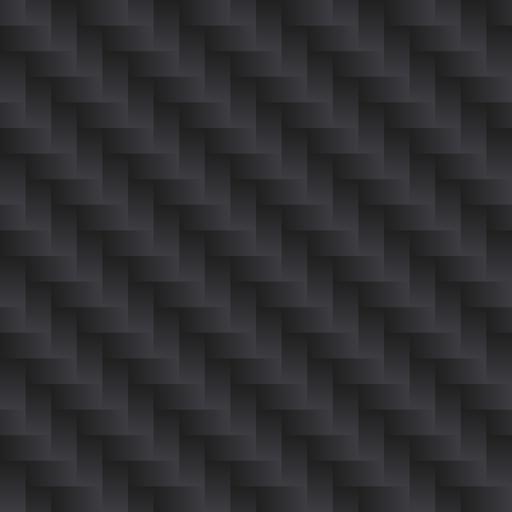
Tags: black carbon clean dark fabric fiber modern sci-fi